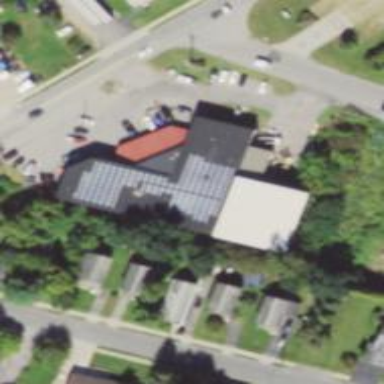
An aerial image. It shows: Building.